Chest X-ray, PA view. Patient: 27 years old, sex F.
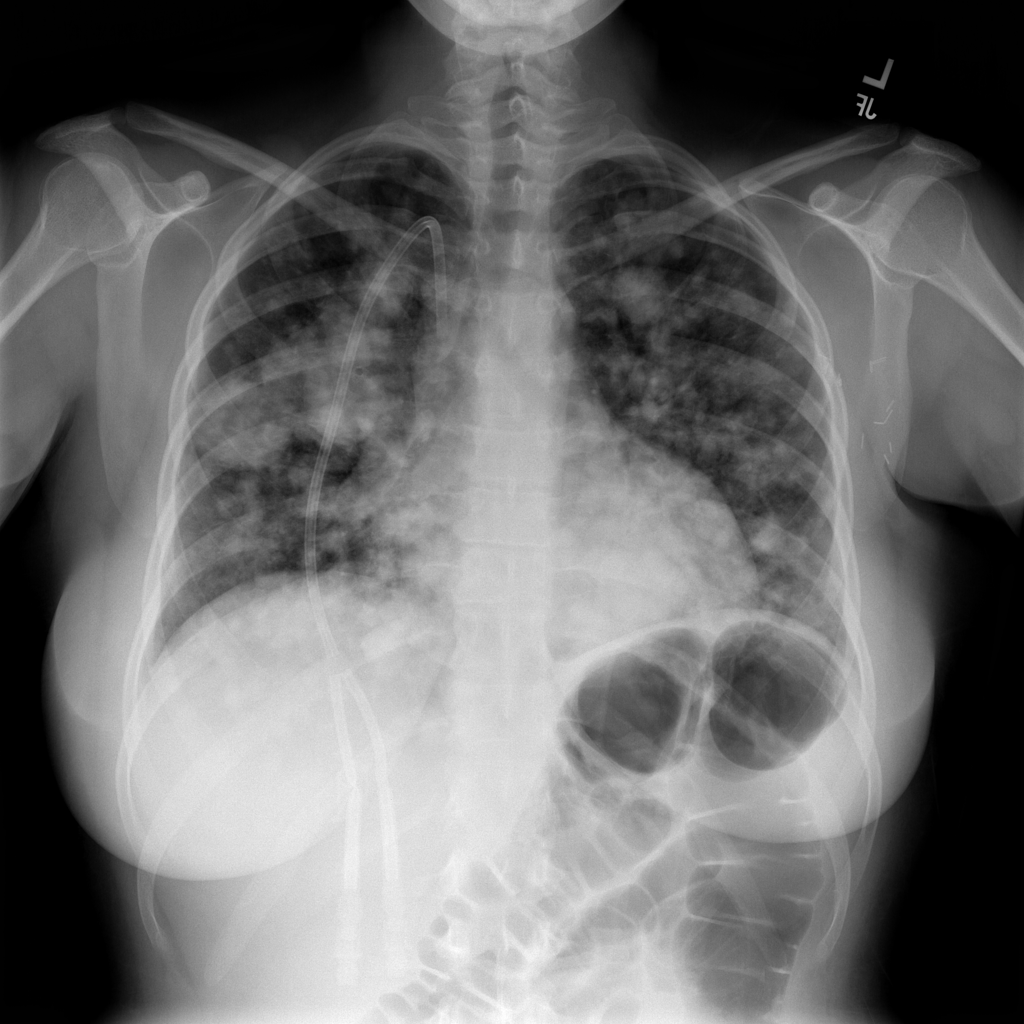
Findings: No Finding